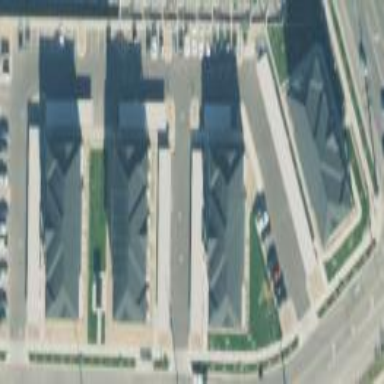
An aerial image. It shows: Condominium in residential area.